Question: Our deferred renderer reached to a point where we need to apply environment maps & IBL to push the quality to a higher level ( As you can see the cubemaps are clearly missing ):

After a couple of hours of research on this topic i still found no solution which makes me really happy.
## This is what i found so far
1. Additional forward pass whichs result is added to the LA-Buffer. This looks like a bad idea somehow, we use deferred shading to avoid multiple passes and then render everything again for cubemapping & IBL. But at least we could use the existing GBuffer-Data ( inc. depth ) to render the objects and the selection of the used cubemap can be easily done on the CPU.
2. Render a fullscreen plane and perform some crazy selection of the right cubemap in the shader ( what is done on the CPU in the shader ). This seems even more bad than rendering everything again, the glsl shader is going to be huge. Even if i implement tiled-deferred-rendering ( not done yet ), it still seems to be a bad idea.
3. Also storing the cubemap information directly into the GBuffer of the first pass is not applicable in my renderer. I've used all components of my 3 buffers ( 3 to stay compatible with ES 3.0 ), and already used compression on the color values ( YCoCg ) and the normals ( Spheremap Transform ).
4. Last but not least the very simple and not really a good solution: Use a single cubemap and apply it on the hole scene. This is not really a option, because this is going to have a huge impact on the quality.
I want to know if another approach exists for environment cubemapping. If not what is the best approach of them. My personal favorite is the second one so far even if this requires rendering the whole scene again ( At least on devices which only support 4 rendertargets ).
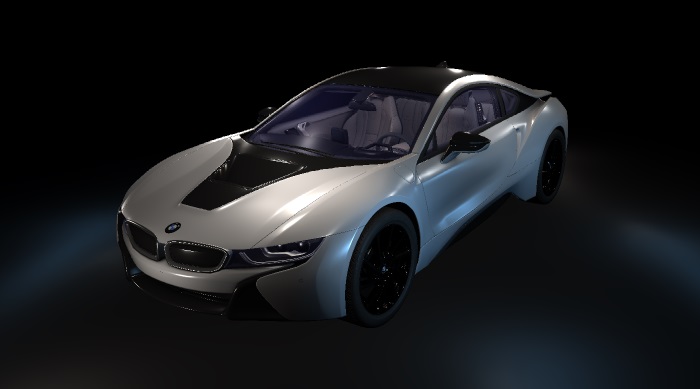
Answer: After testing different stuff i found out that the best idea is to use the second solution, however the implementation is tough. The best approach is to use compute shaders, however these are not supported on the most mobile devices these days.
So you need to use a single cubemap on mobile devices or get the data into the buffer in the first render pass. If this is not possible you need to render it tiled with some frustum culling for each tile ( to reduce number of operations on each pixel ).